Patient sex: F
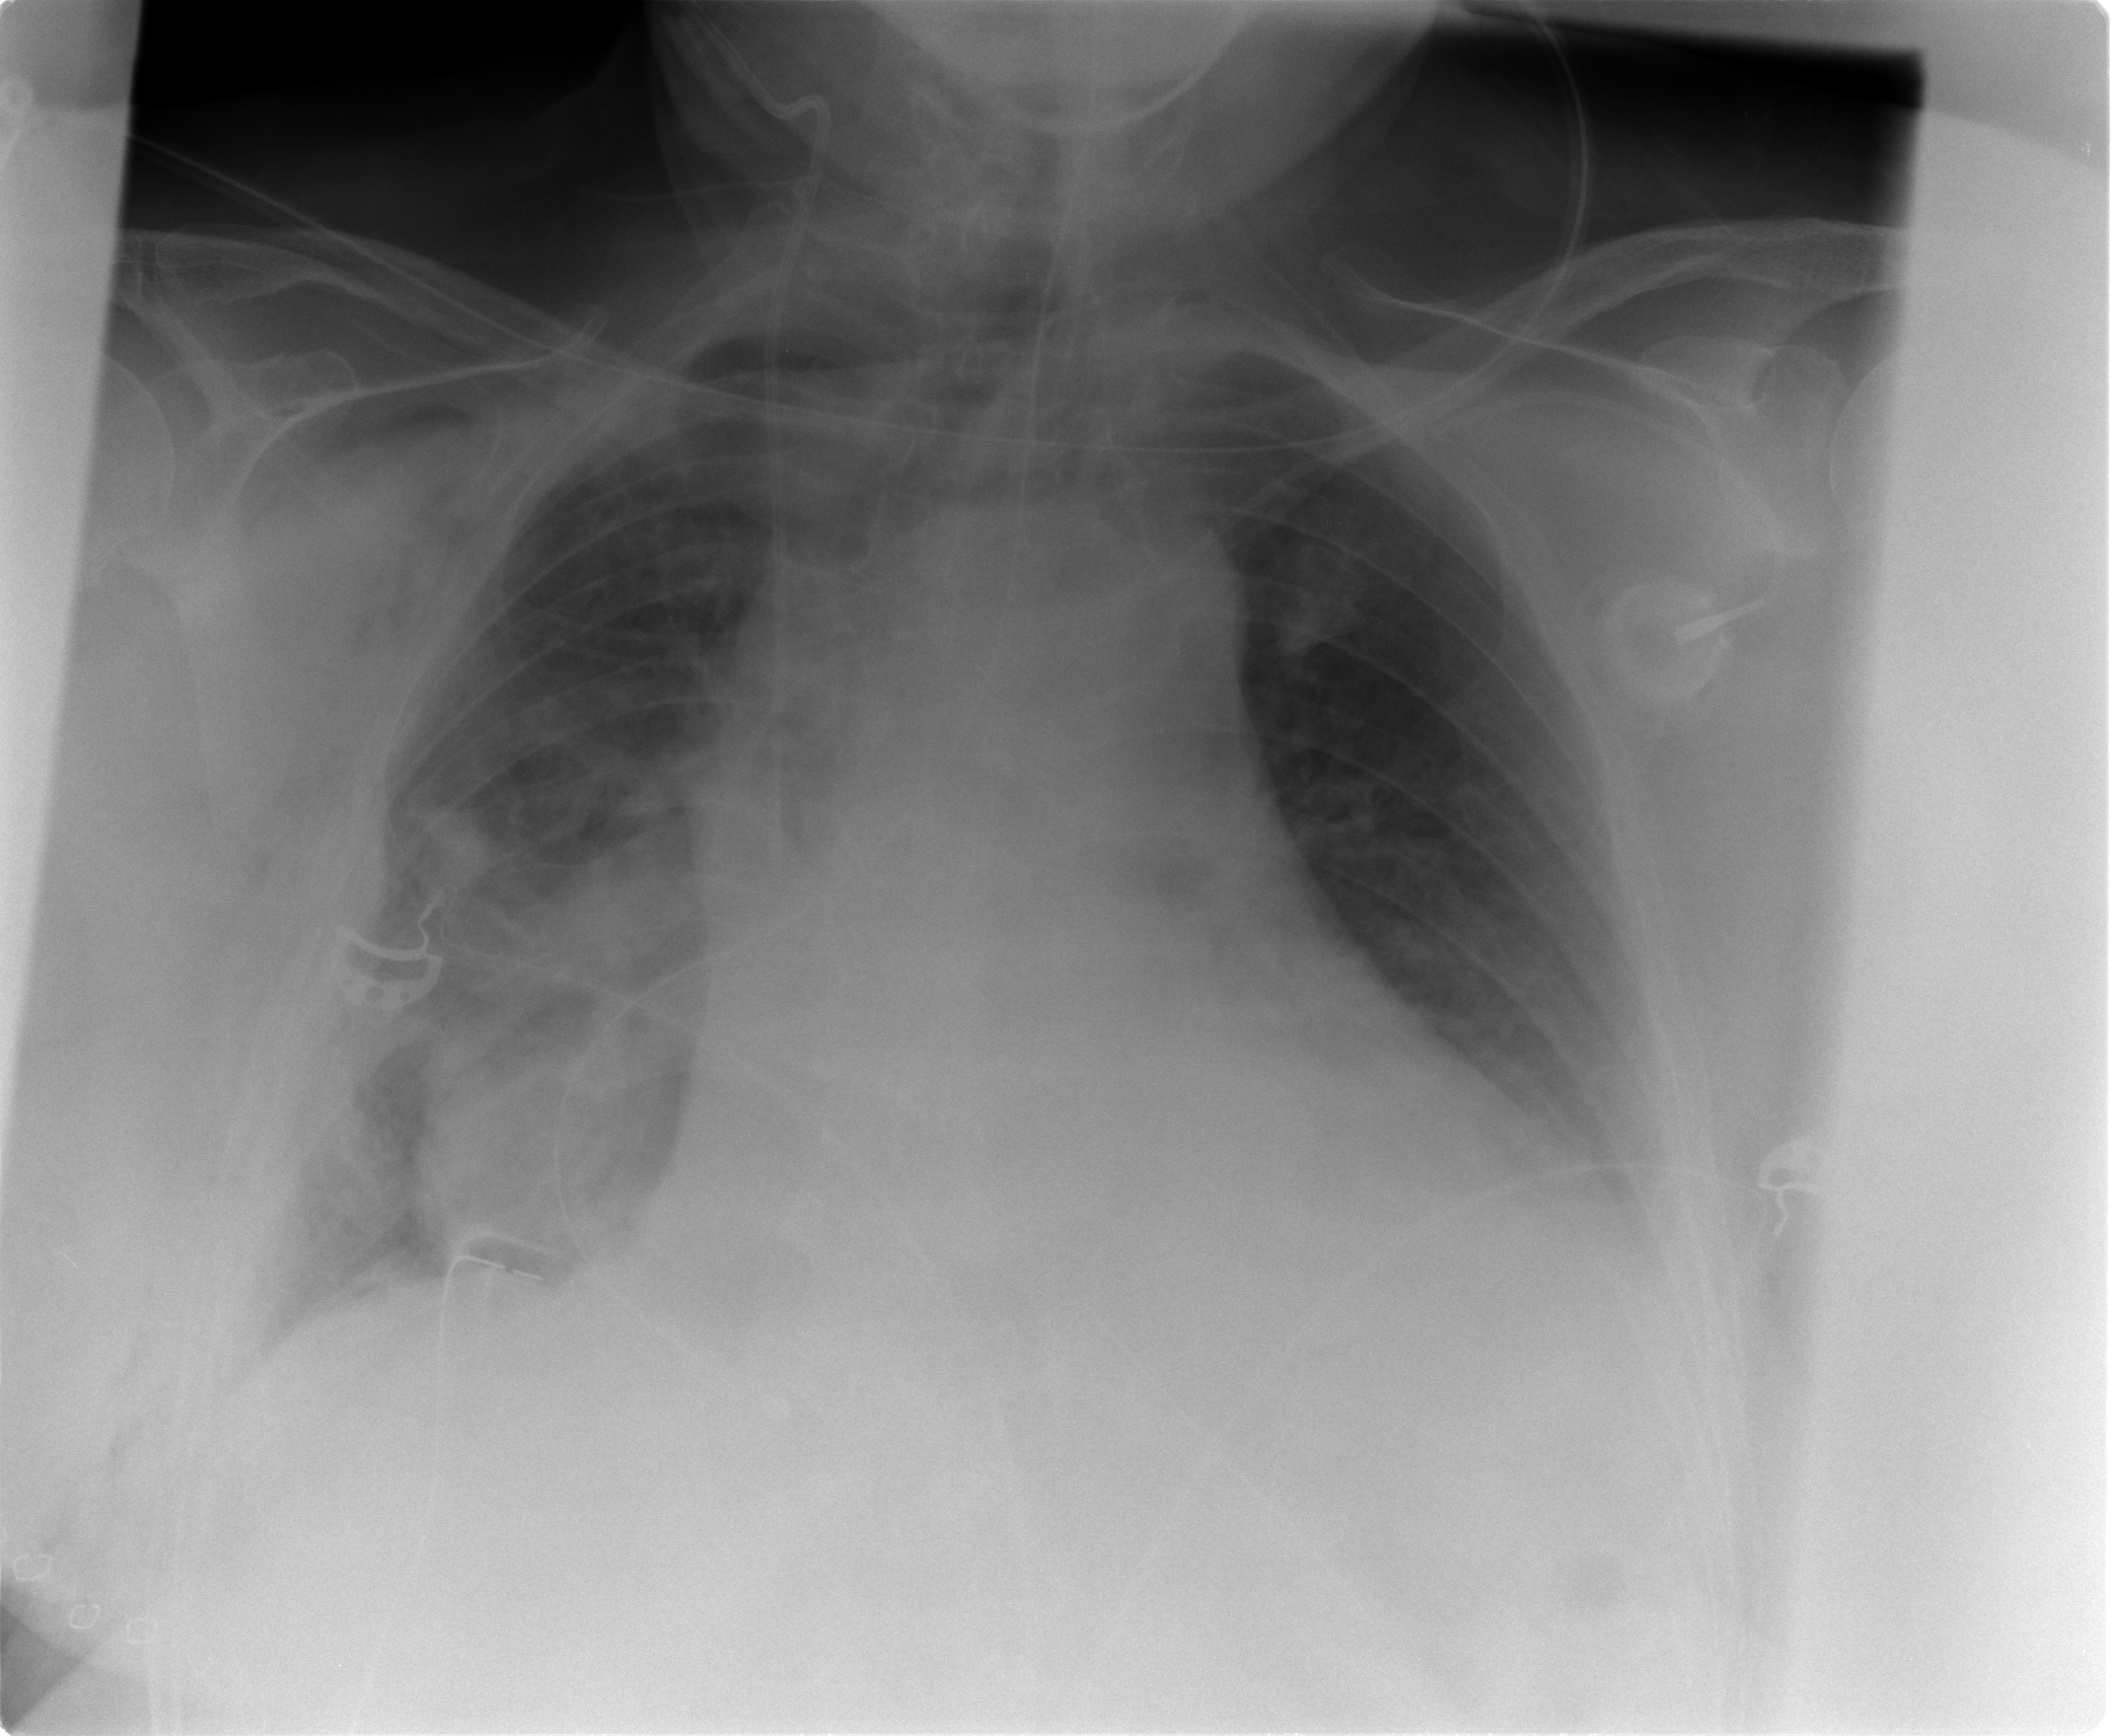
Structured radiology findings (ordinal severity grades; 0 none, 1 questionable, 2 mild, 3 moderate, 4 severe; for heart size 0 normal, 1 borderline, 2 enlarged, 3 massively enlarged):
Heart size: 2
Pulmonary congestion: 0
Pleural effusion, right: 2
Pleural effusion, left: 2
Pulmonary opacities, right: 2
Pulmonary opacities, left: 0
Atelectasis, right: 3
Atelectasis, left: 2